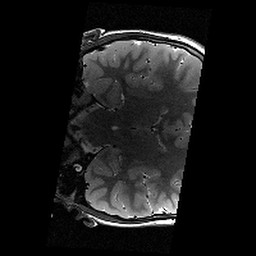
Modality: T2w
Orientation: coronal
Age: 11
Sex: male
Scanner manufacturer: siemens
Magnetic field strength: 3 T
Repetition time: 9.23 s
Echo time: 0.067 s